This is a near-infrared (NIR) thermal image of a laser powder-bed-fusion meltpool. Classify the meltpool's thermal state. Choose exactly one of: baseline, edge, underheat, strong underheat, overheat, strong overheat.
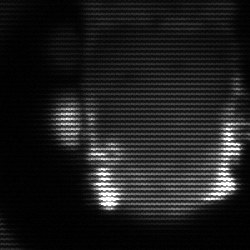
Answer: baseline